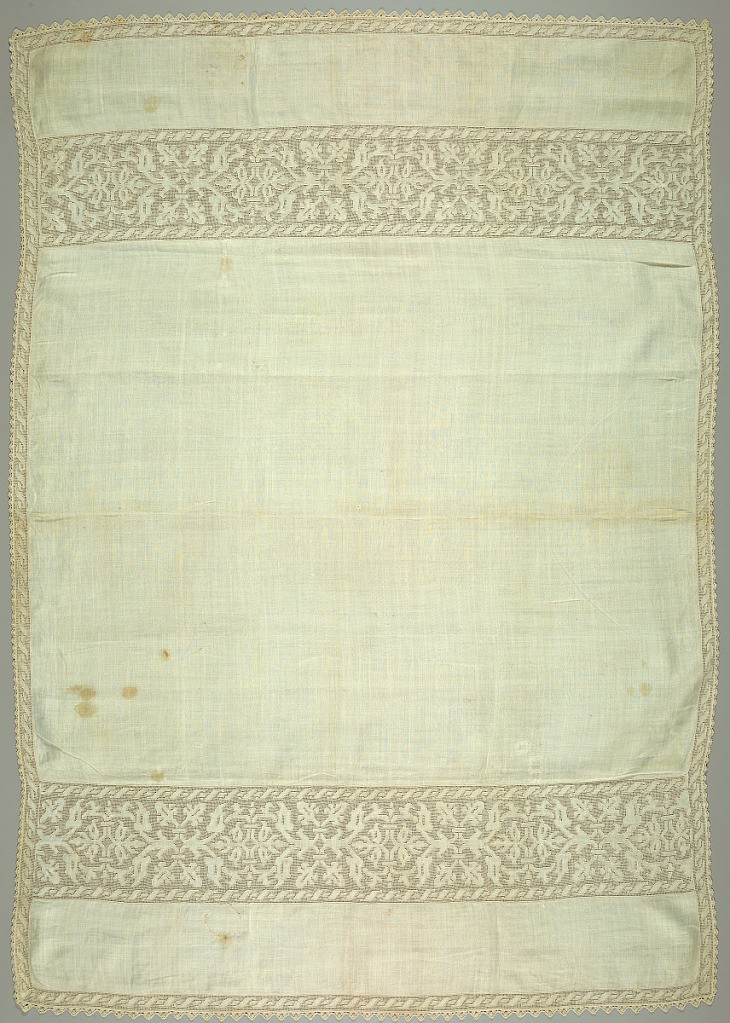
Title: Cover
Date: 17th century
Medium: linen Technique: withdrawn element work; needle lace
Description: Table cover of fine white linen ornamented with white bands across the ends and sides. The pattern is reserved in the white linen. Edging of narrow pointed needle lace.